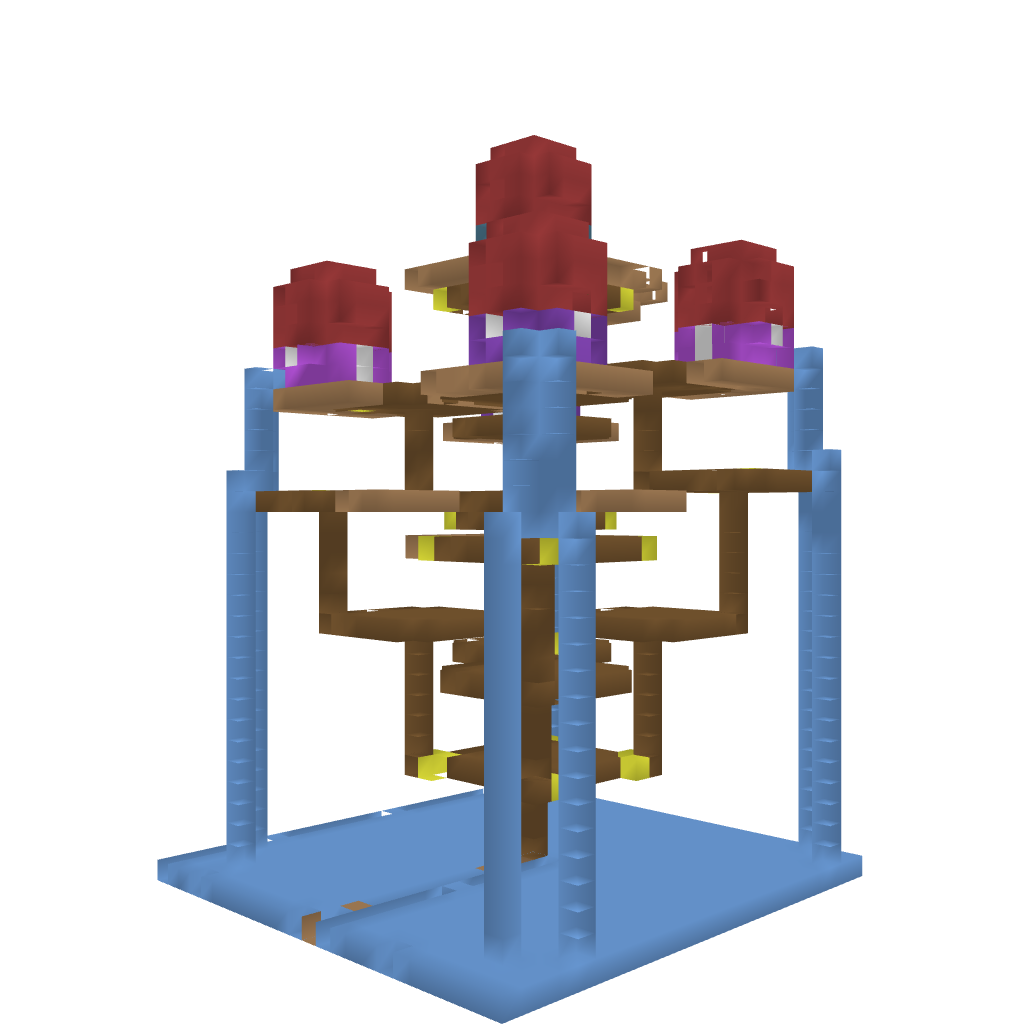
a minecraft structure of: Shroom Village bad low quality